Question: So I'm trying to get the background to fullscreen basically, but I'm not sure what's wrong the navigation bar at the bottom is white
'''
class _MyHomePageState extends State<MyHomePage> {
@override
Widget build(BuildContext context) {
SystemChrome.setEnabledSystemUIOverlays([SystemUiOverlay.top]);
return Scaffold(
body: Container(
color: Colors.red,
width: double.infinity,
),
);
}
}
'''
This is the code I even tried the setEnabledSystemUIOverlays but that's not working. I've tried googling for the answer but it seems to work fine for others?

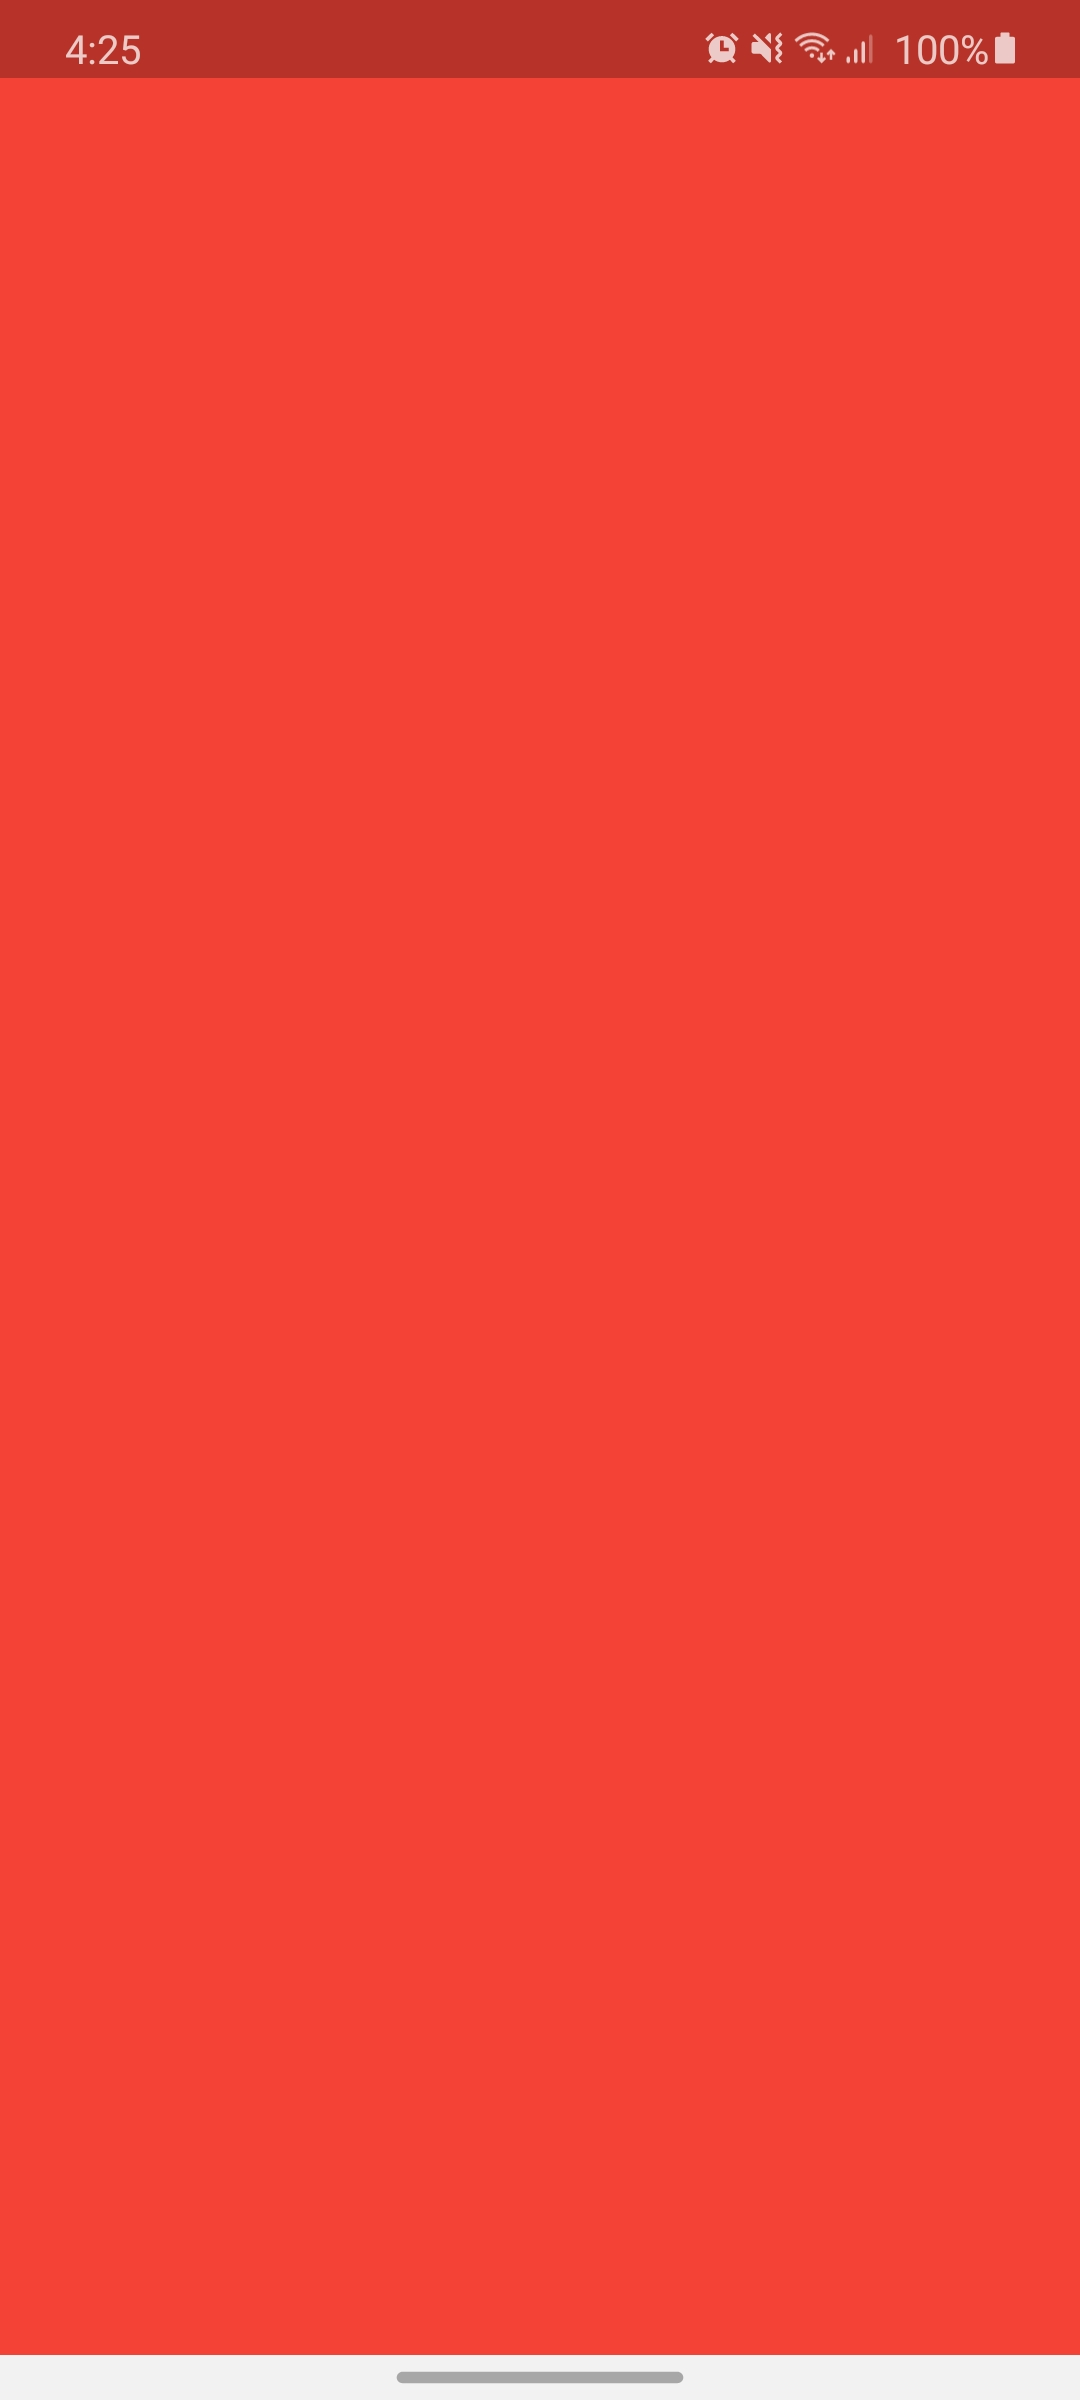
Answer: You can do this in the following way -
- -
As you have already use 'SystemChrome' service to disable the bottom overlay, but we should always disable the overlay before the application is run for this you can modify 'main' method like this -
'''
void main() {
//Makes sure that flutter engine and widget bindings are initialized!
WidgetsFlutterBinding.ensureInitialized();
//Only enables the overlays specified in the list
SystemChrome.setEnabledSystemUIOverlays([SystemUiOverlay.top]);
//Run the App Widget
runApp(MyApp());
}
'''
After you modify your app your app will look something like this -

As you can see there is still some padding at the bottom (white bar), you can get rid of this white padding by using 'resizeToAvoidBottomPadding' property of the scaffold, and the padding at the bottom will be removed, your scaffold code will look something like this -
'''
@override
Widget build(BuildContext context) {
return Scaffold(
resizeToAvoidBottomPadding: false,
body: Container(
color: Colors.red,
width: double.infinity,
),
);
}
'''
And finally your app will look something like this -

Hope this helps!